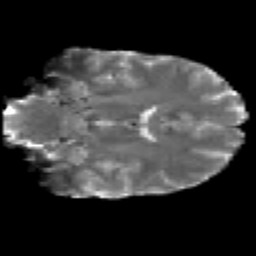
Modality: T2w
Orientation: coronal
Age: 21
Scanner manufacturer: siemens
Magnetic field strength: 3 T
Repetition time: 2.2 s
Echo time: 0.084 s